Question: In the below 'Update' command i want to set all 'delay' field to '0' and an 'id' of '2' must be update to '1'

'''
UPDATE 'tsms_entry_exit'
SET 'delay'=(
CASE 'delay'
WHEN 'id' = 2 THEN 1
ELSE 0
END
)
WHERE user_id = 1
'''
Otherwise:
'''
UPDATE 'tsms_entry_exit'
SET 'delay'=0
WHERE user_id = 1;
UPDATE 'tsms_entry_exit'
SET 'delay'=0
WHERE user_id = 1 AND id = 2
'''
How do i update twice in one update command?
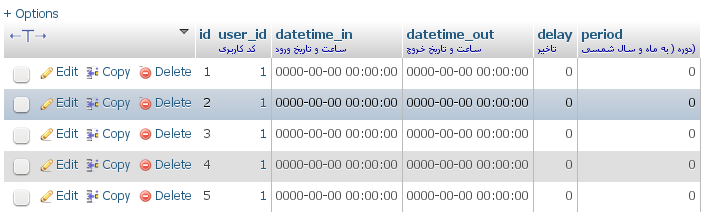
Answer: If I understand very well, might be you want this
'''
UPDATE 'tsms_entry_exit'
SET 'delay'= CASE WHEN 'id' = 2 THEN 1
ELSE 0
END
WHERE user_id = 1
'''